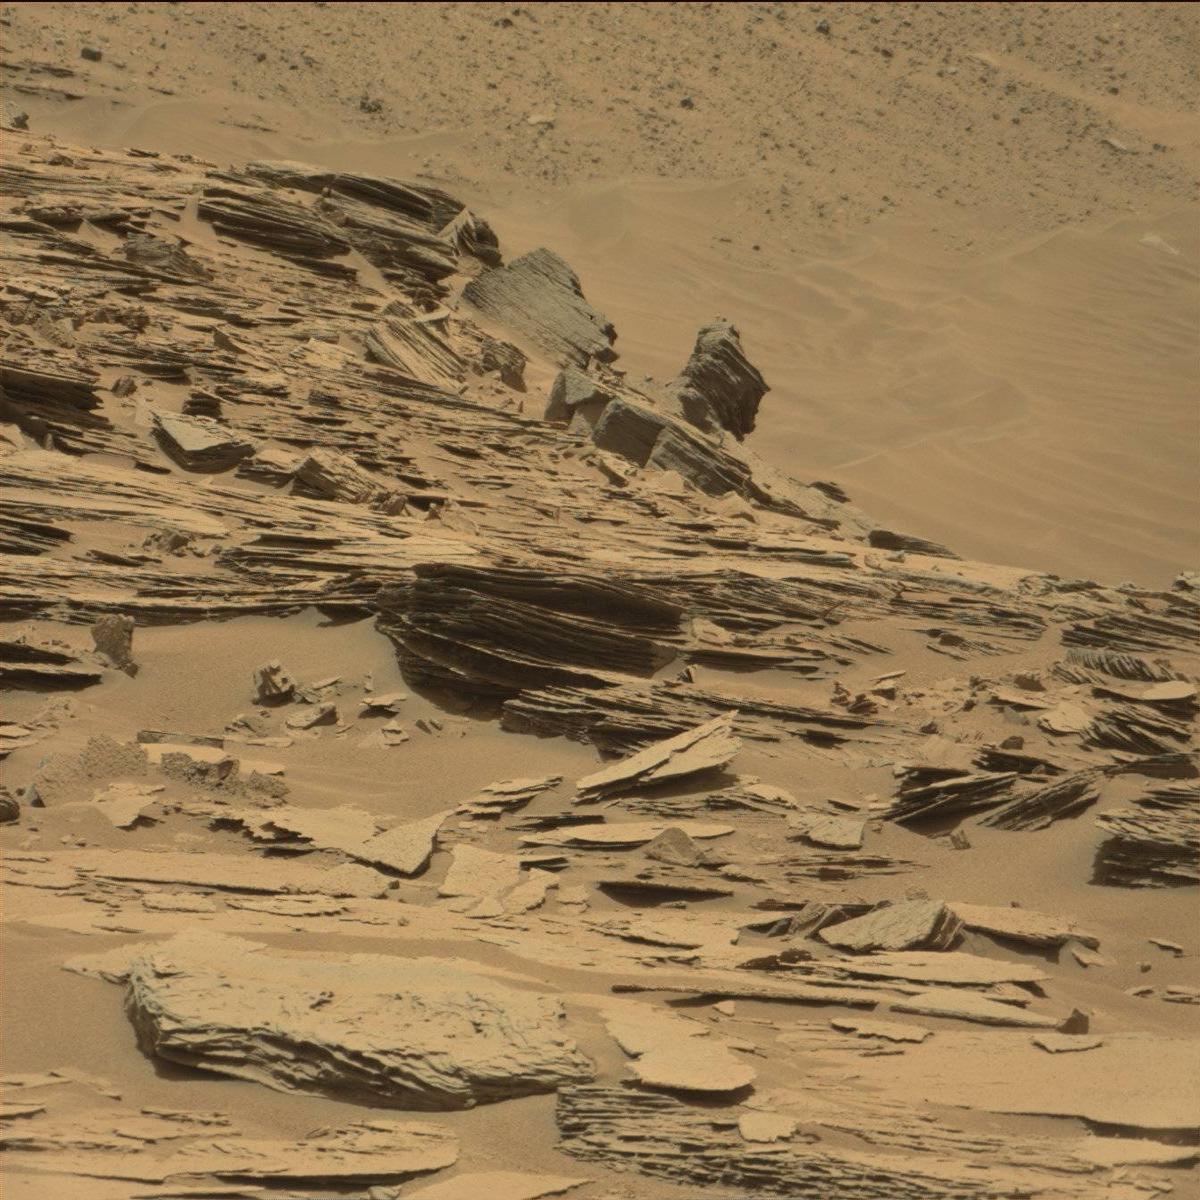
Terrain classes present: Bedrock, Sand / Soil